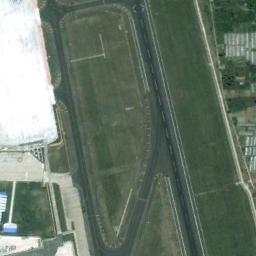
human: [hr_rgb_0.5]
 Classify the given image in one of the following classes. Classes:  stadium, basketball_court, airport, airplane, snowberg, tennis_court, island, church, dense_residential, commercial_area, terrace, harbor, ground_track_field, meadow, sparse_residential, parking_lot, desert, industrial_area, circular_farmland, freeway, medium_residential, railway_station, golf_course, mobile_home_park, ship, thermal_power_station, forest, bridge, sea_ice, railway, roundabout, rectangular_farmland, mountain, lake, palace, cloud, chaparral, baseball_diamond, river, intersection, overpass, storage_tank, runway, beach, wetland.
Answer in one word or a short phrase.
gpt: runway